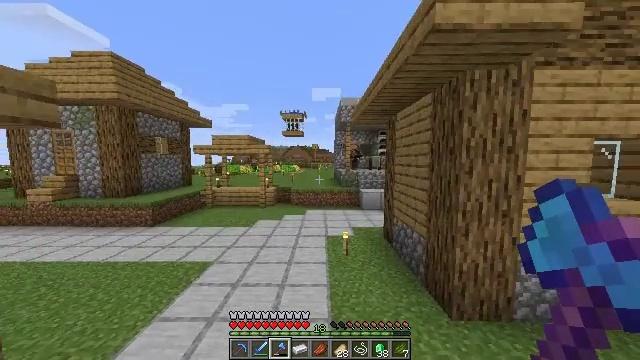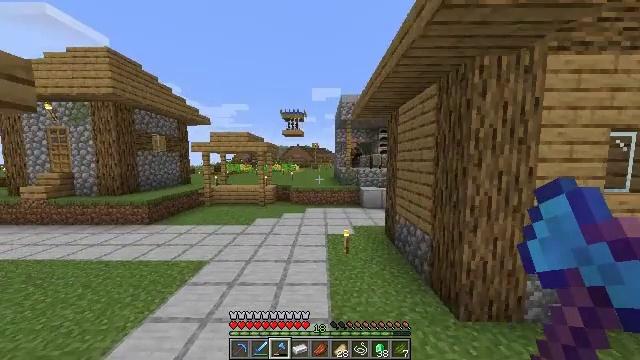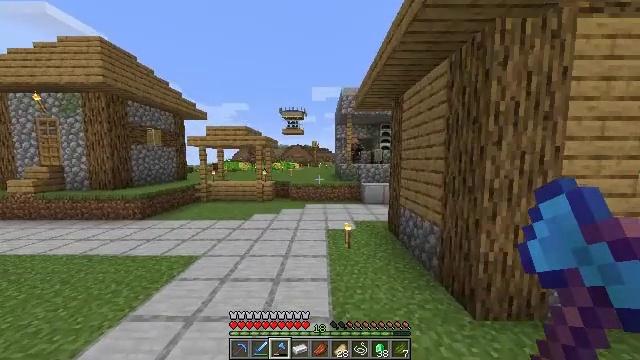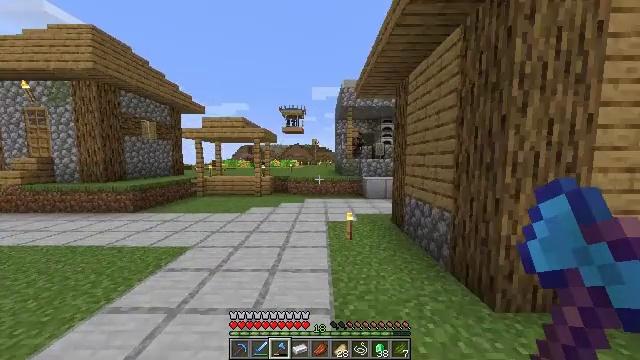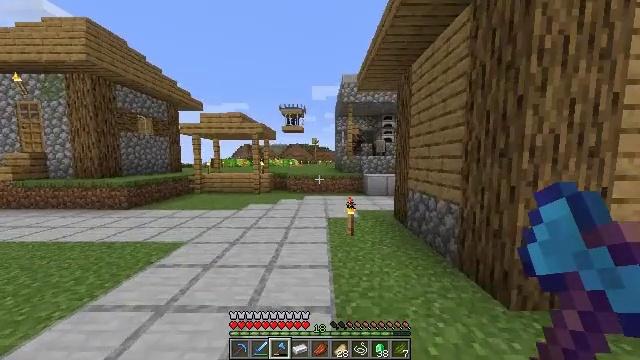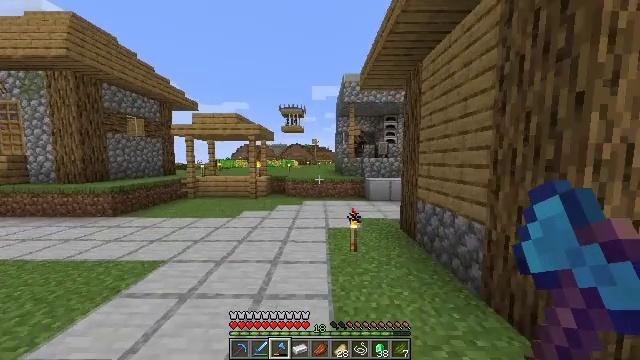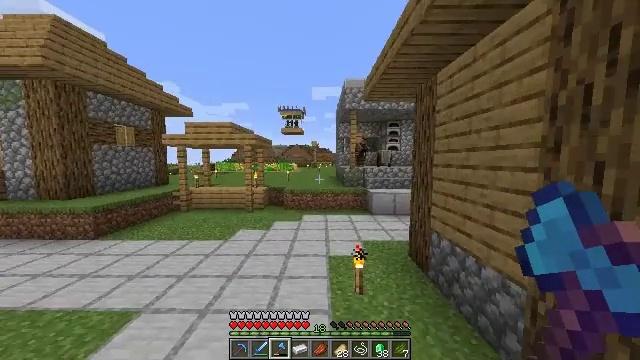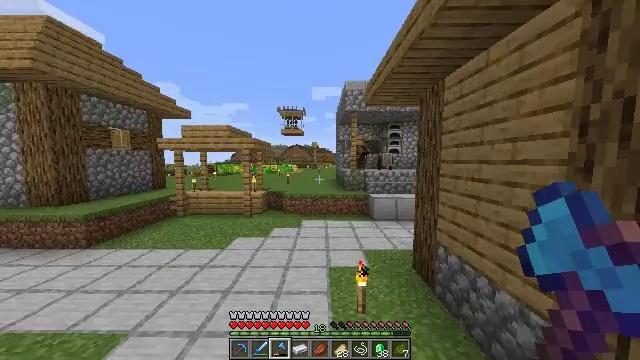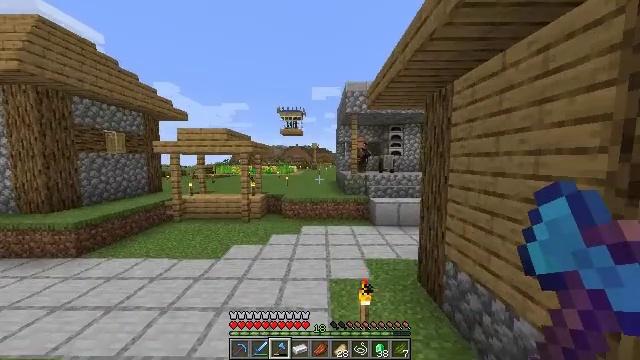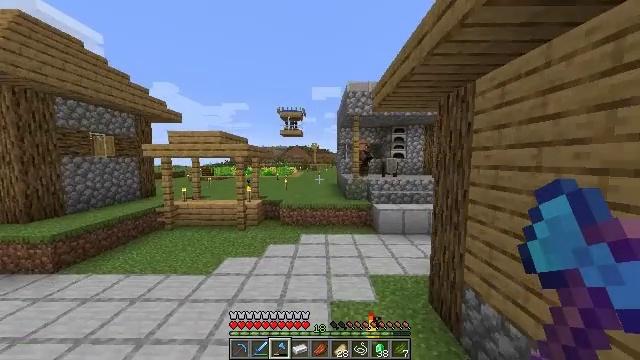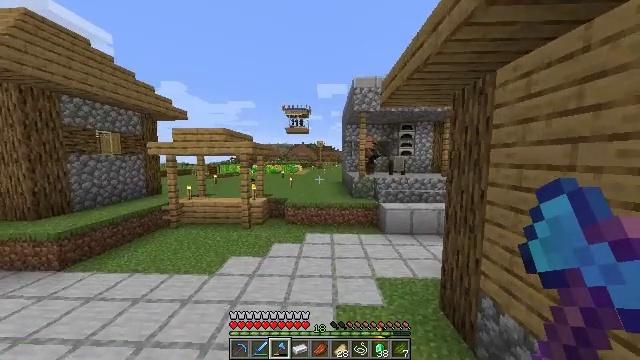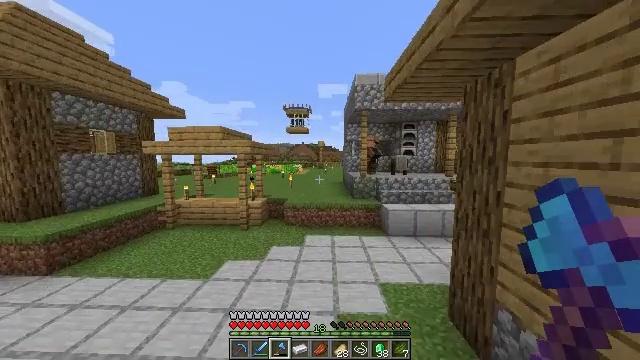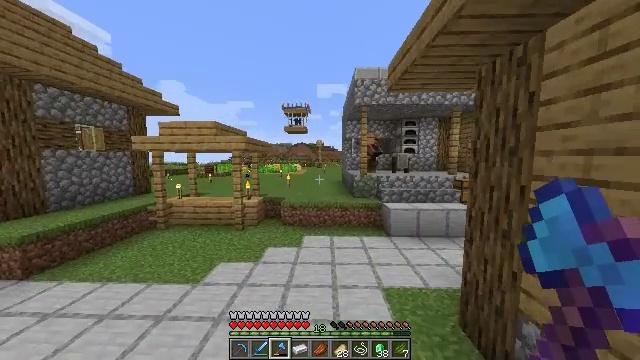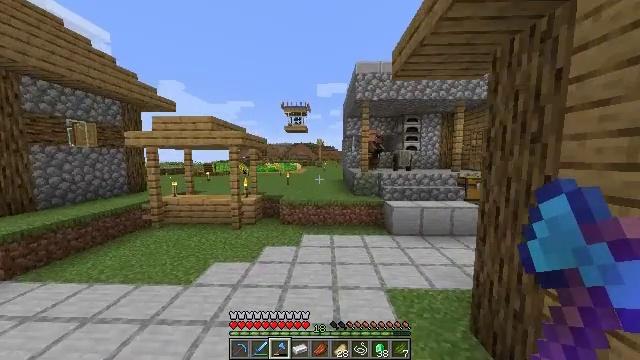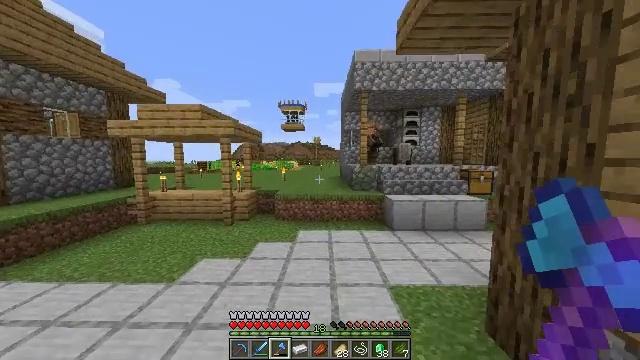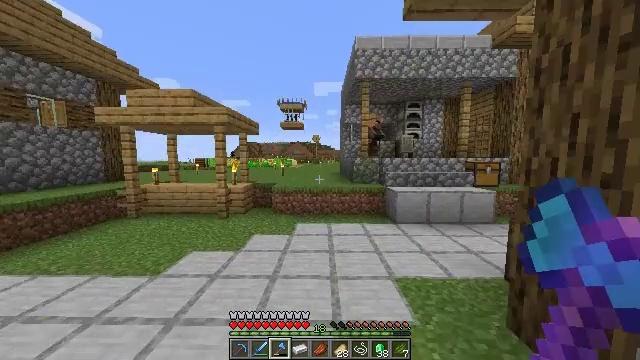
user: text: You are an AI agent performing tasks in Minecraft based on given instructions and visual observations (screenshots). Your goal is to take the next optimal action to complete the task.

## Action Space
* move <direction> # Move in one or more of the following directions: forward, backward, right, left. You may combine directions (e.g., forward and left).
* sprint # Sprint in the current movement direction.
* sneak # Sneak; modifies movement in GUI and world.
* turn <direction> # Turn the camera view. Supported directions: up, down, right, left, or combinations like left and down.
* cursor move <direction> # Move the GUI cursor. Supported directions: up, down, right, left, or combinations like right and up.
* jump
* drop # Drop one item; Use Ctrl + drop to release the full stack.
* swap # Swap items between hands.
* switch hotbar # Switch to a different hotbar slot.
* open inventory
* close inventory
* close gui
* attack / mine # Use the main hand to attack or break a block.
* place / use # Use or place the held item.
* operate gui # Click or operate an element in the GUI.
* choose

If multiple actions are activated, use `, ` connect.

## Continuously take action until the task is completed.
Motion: motion action
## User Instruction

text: Interact with the furnace to obtain green dye.
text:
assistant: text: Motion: move forward, jump
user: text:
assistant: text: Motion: move forward, jump
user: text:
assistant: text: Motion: move forward, jump
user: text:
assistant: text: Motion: move forward, sprint, jump
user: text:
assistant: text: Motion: move forward, sprint, jump
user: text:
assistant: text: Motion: move forward, sprint, jump
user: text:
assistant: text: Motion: move forward, sprint, jump
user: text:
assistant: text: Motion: move forward, sprint, jump
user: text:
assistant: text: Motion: move forward, sprint, jump
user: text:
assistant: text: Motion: move forward, turn left, jump
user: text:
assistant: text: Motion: move forward, jump
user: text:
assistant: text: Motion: move forward, jump
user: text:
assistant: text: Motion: move forward, jump
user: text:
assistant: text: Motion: move forward, jump
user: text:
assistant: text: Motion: move forward, jump
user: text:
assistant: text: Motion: move forward, sprint, jump
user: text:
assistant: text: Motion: move forward, sprint, jump
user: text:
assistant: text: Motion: move forward, sprint, jump
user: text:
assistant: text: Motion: move forward, sprint, jump
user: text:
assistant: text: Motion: move forward, sprint, turn right, jump
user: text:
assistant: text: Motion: move forward, sprint, jump
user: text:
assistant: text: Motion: move forward, jump
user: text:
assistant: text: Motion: move forward, jump
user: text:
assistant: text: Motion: move forward, jump
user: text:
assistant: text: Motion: move forward, jump
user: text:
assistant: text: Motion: move forward, jump
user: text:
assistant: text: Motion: move forward, turn left, jump
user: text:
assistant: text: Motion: move forward, turn left, jump
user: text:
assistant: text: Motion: move forward, sprint, jump
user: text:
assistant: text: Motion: move forward, sprint, jump